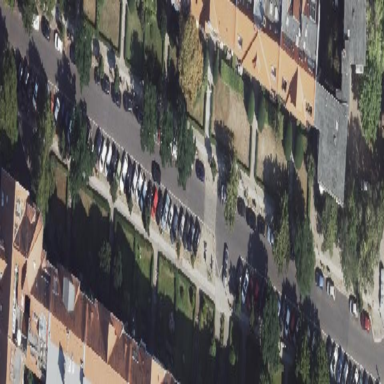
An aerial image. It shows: Residential area with roads.